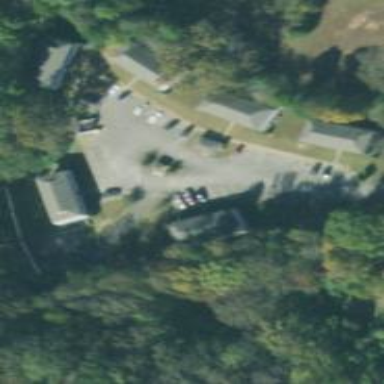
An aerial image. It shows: Parking area.